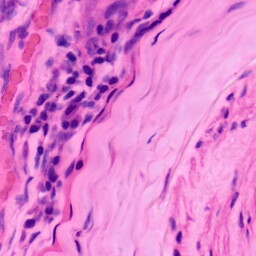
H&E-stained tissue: Lung